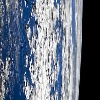
Label: cloud